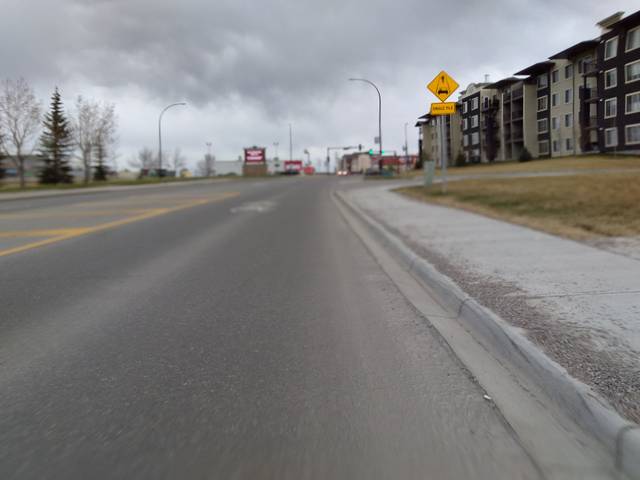
Region: Canada
Coordinates: 51.192, -114.476